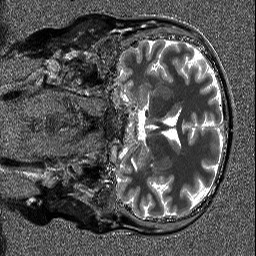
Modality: T1map
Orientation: coronal
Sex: female